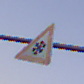
Verkehrszeichen: SchneeOderEisglaette
Umgebung: Outdoor, Nature
Tageszeit: Dusk
Wetter: Clear
Licht: Natural
Jahreszeit: NotSpecified
Kontrast: LowContrast